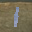
Label: 1